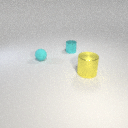
small cyan rubber sphere in front of small cyan metal cylinder